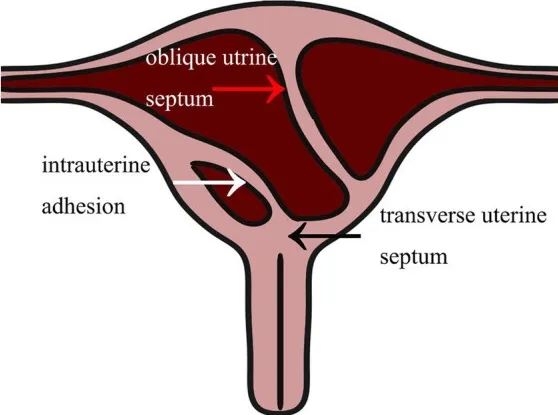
Two-dimensional model of Robert's uterus combined with transverse uterine septum.
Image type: radiology (ct)